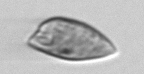
Label: Prorocentrum_dentatum